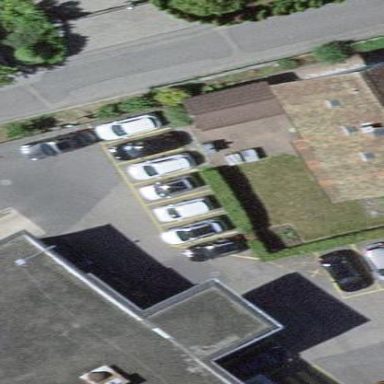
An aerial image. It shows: Parking area with surface.